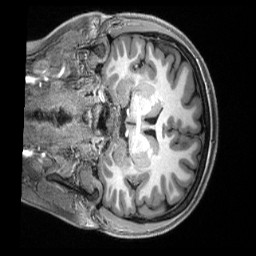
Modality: T1w
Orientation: coronal
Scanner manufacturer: siemens
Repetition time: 2.5 s
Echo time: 0.00231 s